Question: At <URL> is a a main site navigation and header that I have installed onto a blog script so as to integrate it with the main site. The main site navigation is being snagged by a white line passing through the links and it is is also impacting on the rollover. See image attached.
What could be causing this clash?
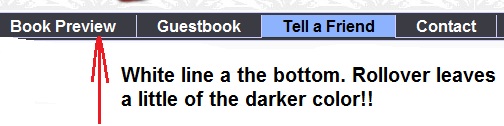
Answer: You have a break tag (<br style="clear:both" />) inside the ordered list tag (<ol>) that's malformed HTML and should not be done. The only tags which should be inside an <ol> tags are <li> tags.
Try removing the border-bottom here as well...
'''
.nav ol {
list-style: none;
width: 950px;
margin: 0 auto;
padding: 0;
padding: 0; /* <----- you can also remove this line since it's a duplicate */
background-color: #3b3b44;
border-top: 1px solid #ccf;
border-bottom: 1px solid #ccf; /* <---- remove this line */
}
'''
If you don't want the white line, it shouldn't be in the CSS.
In addition, you have all links styled with a border on the bottom, you may need to specifically set that attribute for the navigation links so the general anchor properties are not "picked up".
'''
.nav li a {
display: block;
padding: 2px 20px;
text-decoration: none;
font-family: Helvetica, arial, sans-serif;
font-size: 16px;
font-weight: bold;
color: #fff;
border-right: 1px solid #ccf;
border-bottom: none; /* <------------ add this line */
}
'''